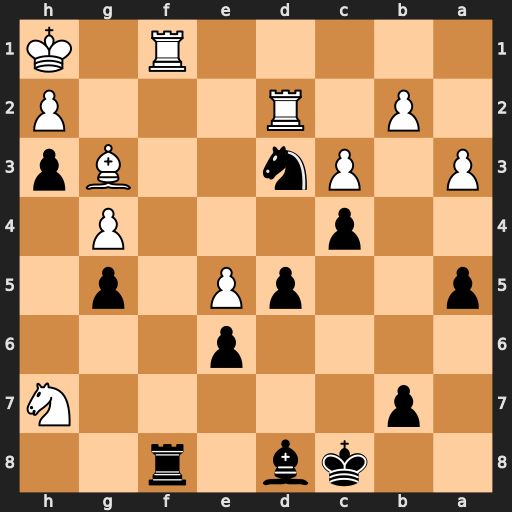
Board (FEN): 2kb1r2/1p5N/4p3/p2pP1p1/2p3P1/P1Pn2Bp/1P1R3P/5R1K
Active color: b
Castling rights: -
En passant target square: -
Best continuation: Rxf1#